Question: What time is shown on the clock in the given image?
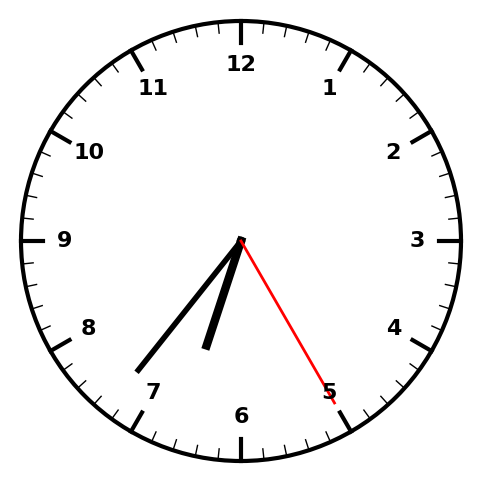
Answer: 06:36:25